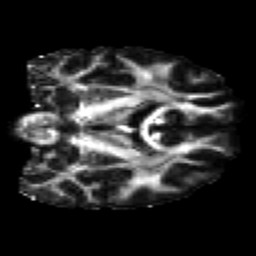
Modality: FA
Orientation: coronal
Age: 28
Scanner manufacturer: siemens
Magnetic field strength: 3 T
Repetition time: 2.2 s
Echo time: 0.084 s